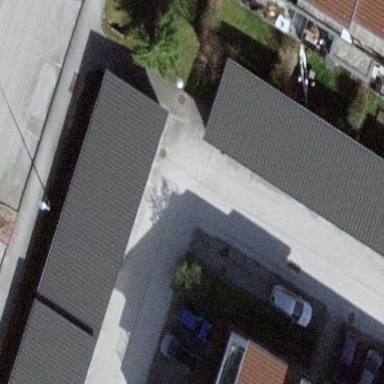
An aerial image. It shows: Group of garages.